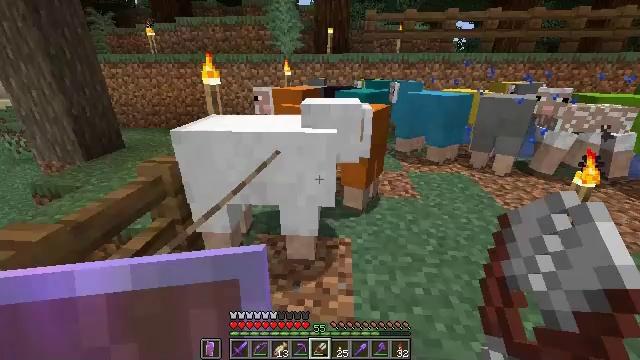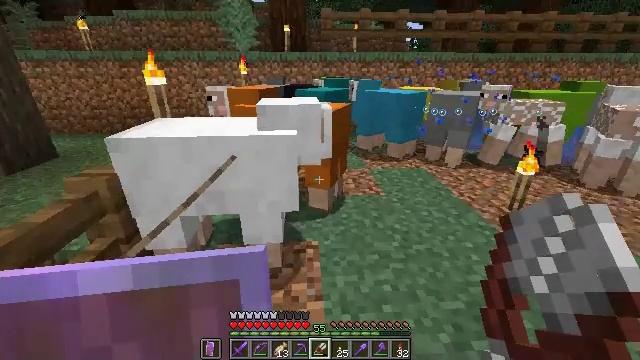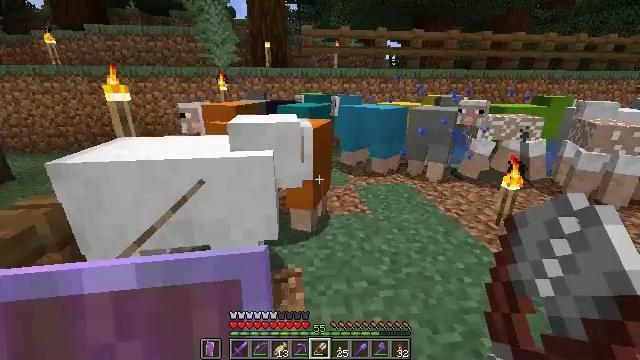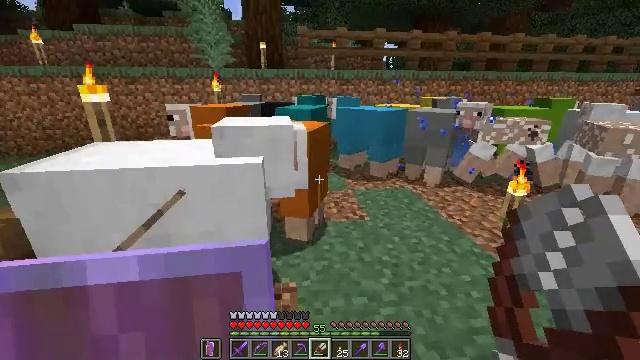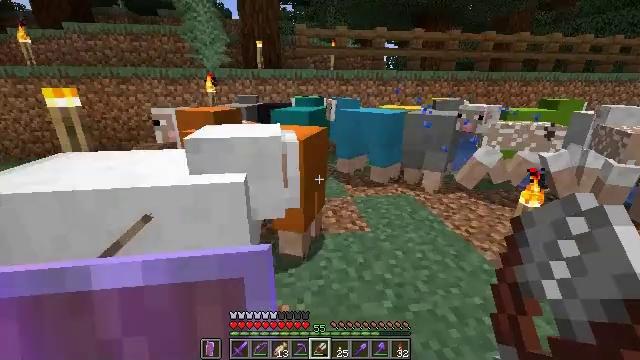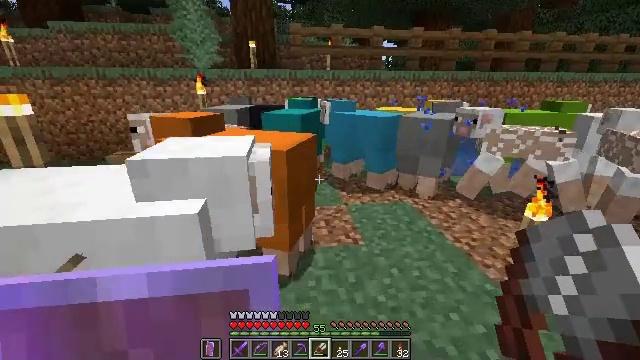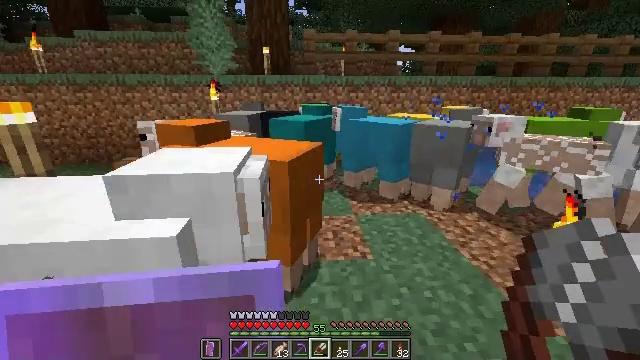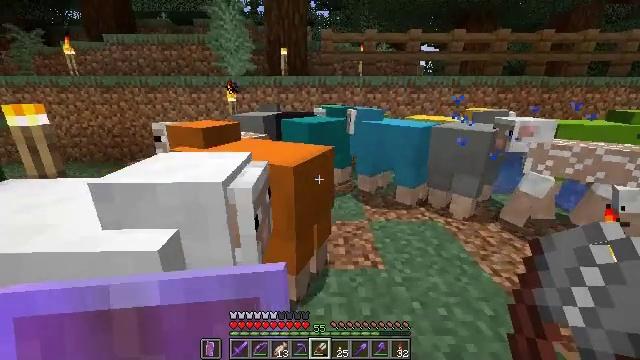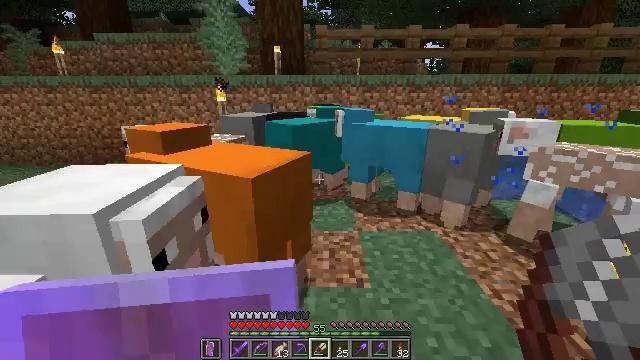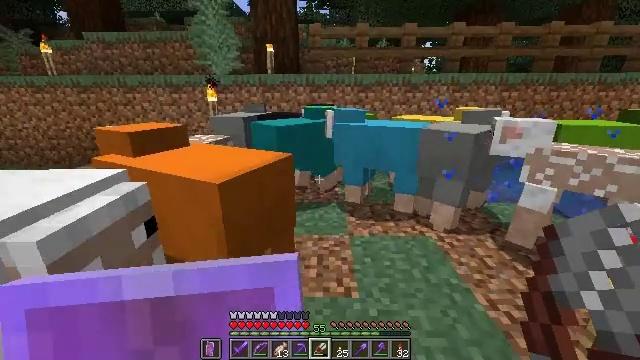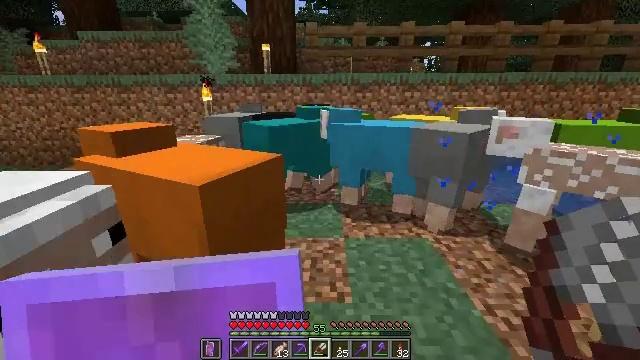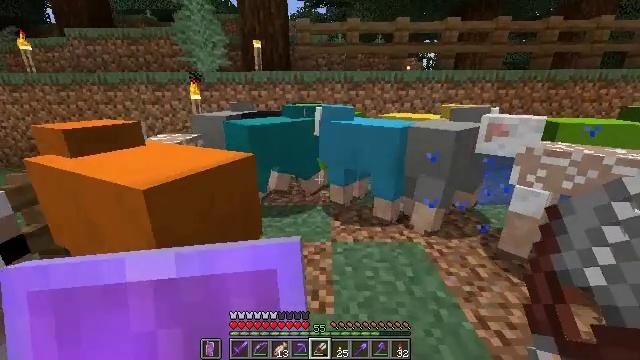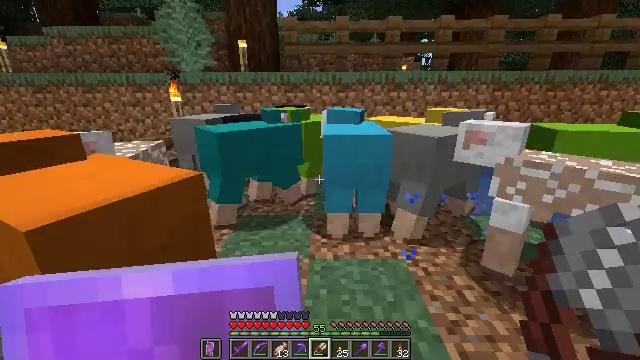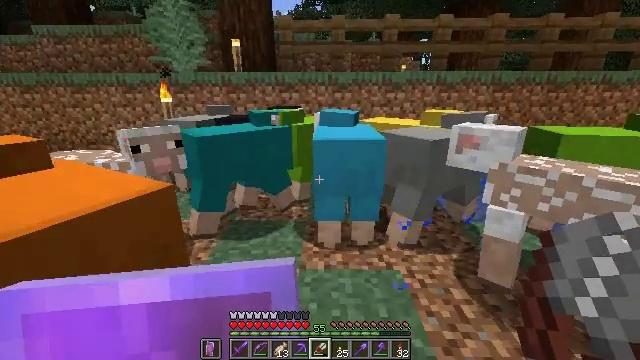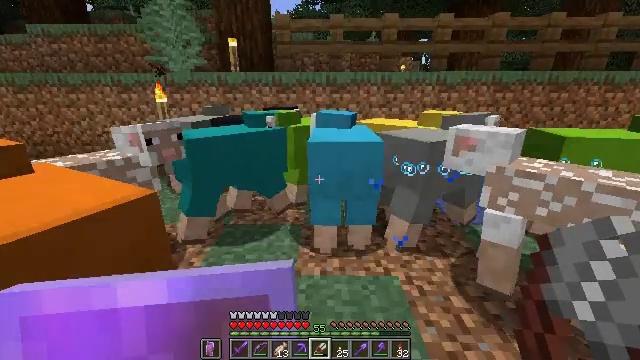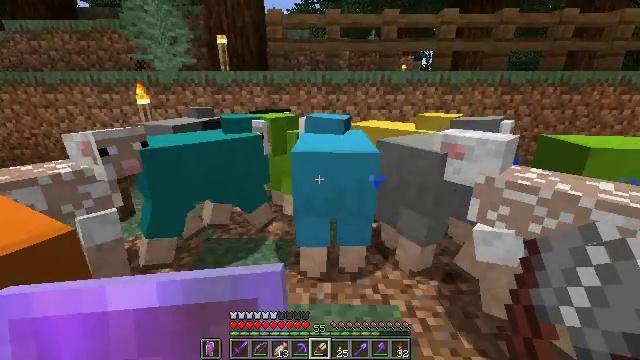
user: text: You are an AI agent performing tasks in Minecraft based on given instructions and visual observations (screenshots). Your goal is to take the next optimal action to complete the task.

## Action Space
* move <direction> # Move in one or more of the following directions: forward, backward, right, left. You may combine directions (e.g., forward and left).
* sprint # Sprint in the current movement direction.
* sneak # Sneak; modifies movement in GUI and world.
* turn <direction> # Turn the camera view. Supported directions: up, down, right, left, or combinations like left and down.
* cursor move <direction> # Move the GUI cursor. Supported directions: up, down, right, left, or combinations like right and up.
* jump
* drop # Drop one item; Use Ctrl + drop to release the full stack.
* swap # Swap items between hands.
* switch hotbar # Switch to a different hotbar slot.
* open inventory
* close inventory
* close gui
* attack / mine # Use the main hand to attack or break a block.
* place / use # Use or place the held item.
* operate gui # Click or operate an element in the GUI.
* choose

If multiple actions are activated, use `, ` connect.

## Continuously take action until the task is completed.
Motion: motion action
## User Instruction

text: craft item pink carpet
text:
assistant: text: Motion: move forward, turn right
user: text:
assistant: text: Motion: move forward, turn right and up
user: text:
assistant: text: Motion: move forward
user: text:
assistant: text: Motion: move forward and move right
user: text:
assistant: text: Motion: move forward and move right
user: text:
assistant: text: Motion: move forward and move right, turn left and up
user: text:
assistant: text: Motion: move forward and move right, turn left
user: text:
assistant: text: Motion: move forward and move right, turn left
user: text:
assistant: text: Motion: move forward and move right
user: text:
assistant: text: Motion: move forward and move right
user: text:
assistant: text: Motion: move forward and move right
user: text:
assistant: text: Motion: move forward and move right
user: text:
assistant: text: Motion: move forward
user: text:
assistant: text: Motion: move forward
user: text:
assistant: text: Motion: move forward
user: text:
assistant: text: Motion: move forward
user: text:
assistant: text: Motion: move forward
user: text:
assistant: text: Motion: turn right and up
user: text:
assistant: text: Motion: turn right
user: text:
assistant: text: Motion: turn right and down
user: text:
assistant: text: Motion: move forward, turn right
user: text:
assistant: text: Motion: move forward
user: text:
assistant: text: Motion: move forward
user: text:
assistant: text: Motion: move forward
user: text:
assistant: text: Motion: move forward
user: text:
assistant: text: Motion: move forward
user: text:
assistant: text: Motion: move forward
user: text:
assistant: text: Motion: move forward
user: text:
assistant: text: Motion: move forward
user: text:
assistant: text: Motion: move forward and move right